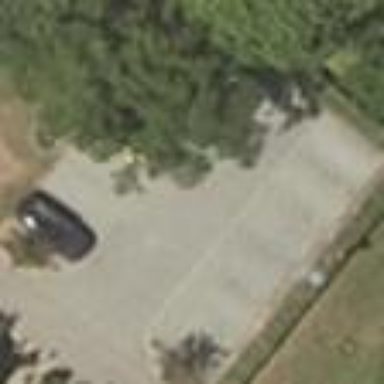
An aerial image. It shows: Parking area surfaced with paving stones.